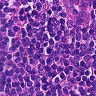
Metastatic tissue present: no